Question: I'm experiencing issues with the following code
'''
background-image: -webkit-radial-gradient(center center, circle cover, #706358, #302B29)
'''
The gradient is showing up correctly but with pulsing waves on MacBook Pro's, from what I can tell.
I have a attached an image, but of course you need a macbook pro to be able to view the issue.

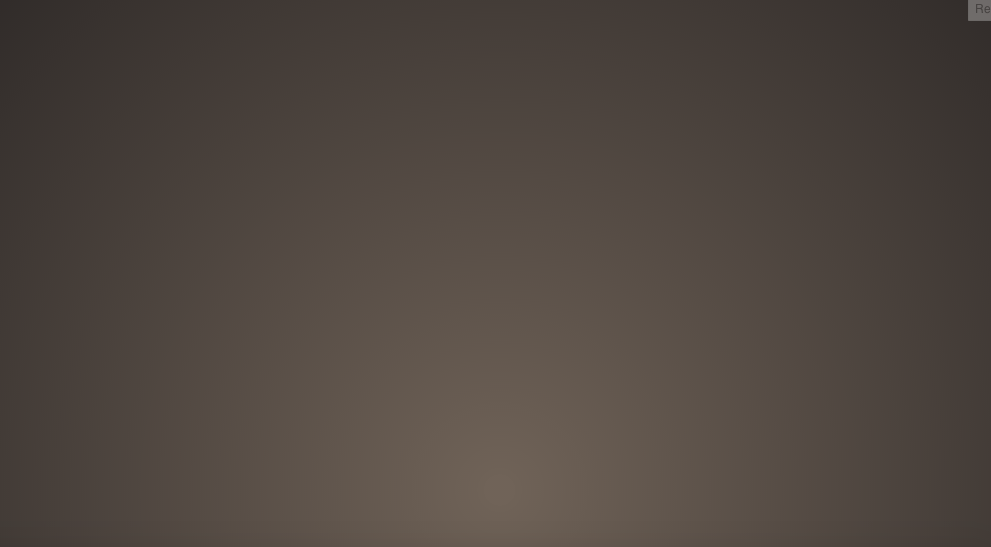
Answer: This is a well known issue of Google Chrome: <URL>
At the moment there are no fixes, your only choices are...
- -